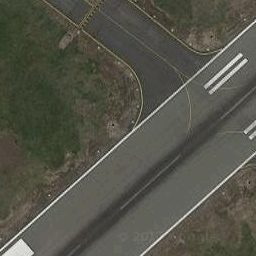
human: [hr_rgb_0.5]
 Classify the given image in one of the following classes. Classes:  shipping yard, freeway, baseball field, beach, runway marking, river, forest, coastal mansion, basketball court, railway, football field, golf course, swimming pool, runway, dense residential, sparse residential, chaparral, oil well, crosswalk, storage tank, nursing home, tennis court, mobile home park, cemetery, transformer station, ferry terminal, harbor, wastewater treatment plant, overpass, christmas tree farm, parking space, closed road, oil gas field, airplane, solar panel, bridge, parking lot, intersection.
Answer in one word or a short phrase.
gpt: runway